This continuous-wavelet-transform scalogram was computed from a bearing vibration snapshot. Determine the bearing's health state. Answer with exactly one of: normal, inner_race, outer_race, ball.
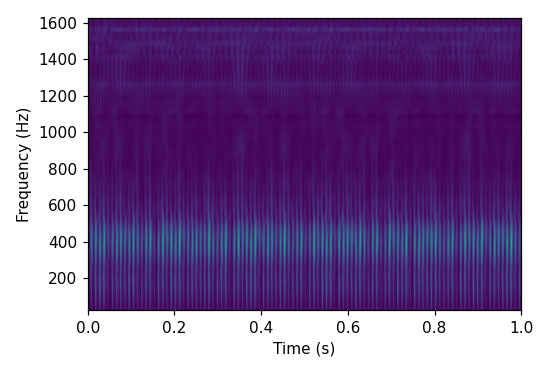
Answer: outer_race